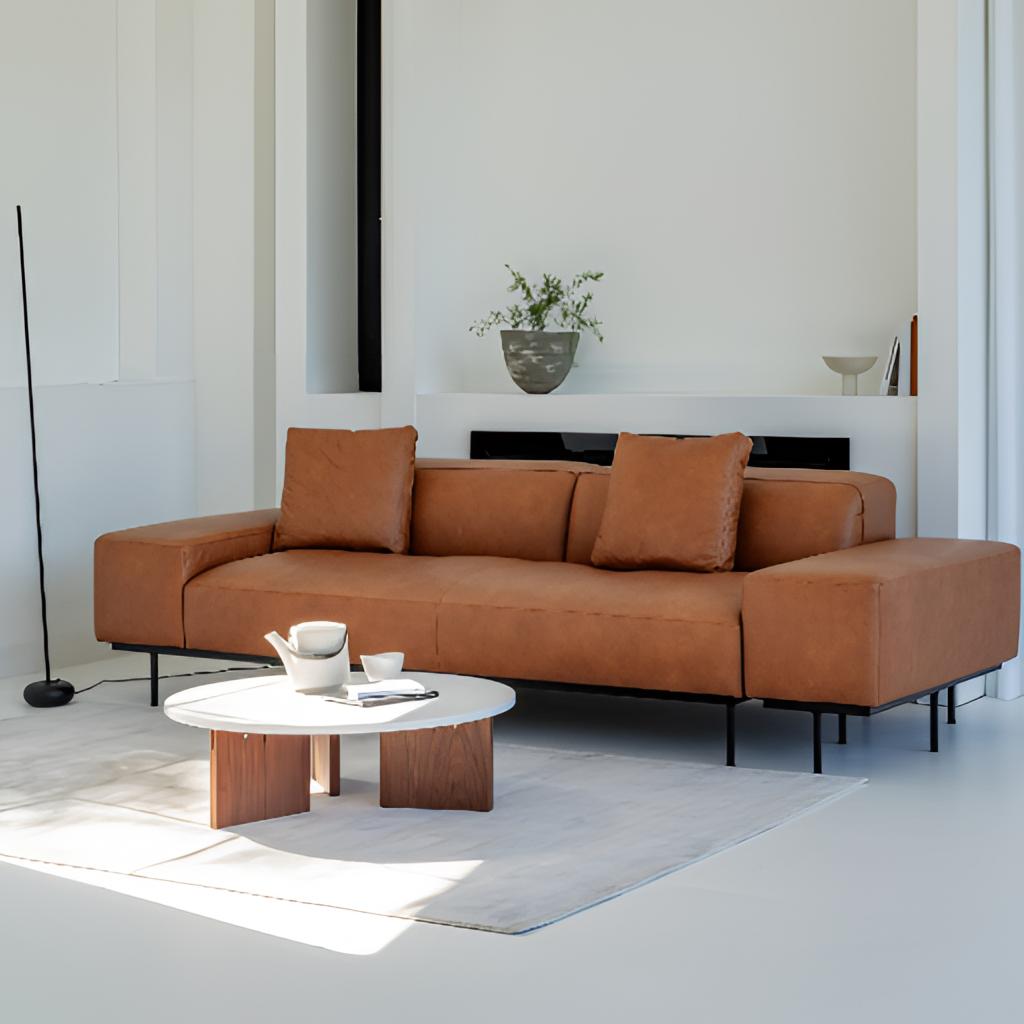
living room, leather sectional sofa, white paint wallpaper, with solid pattern, contemporary, tile flooring, with smooth pattern